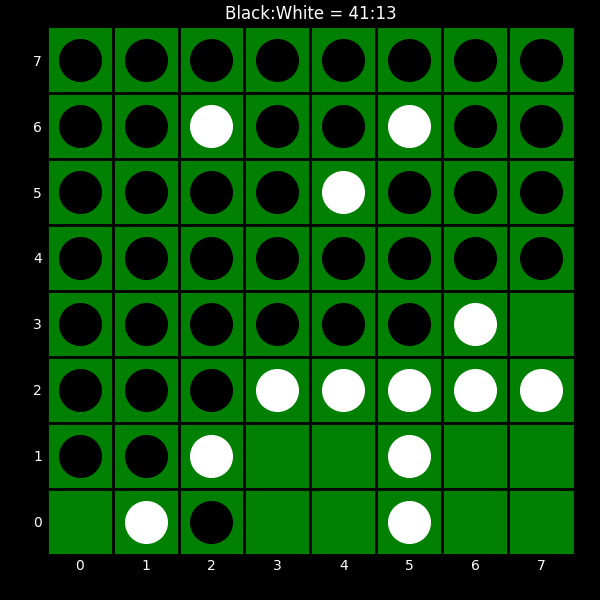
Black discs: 41
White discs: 13